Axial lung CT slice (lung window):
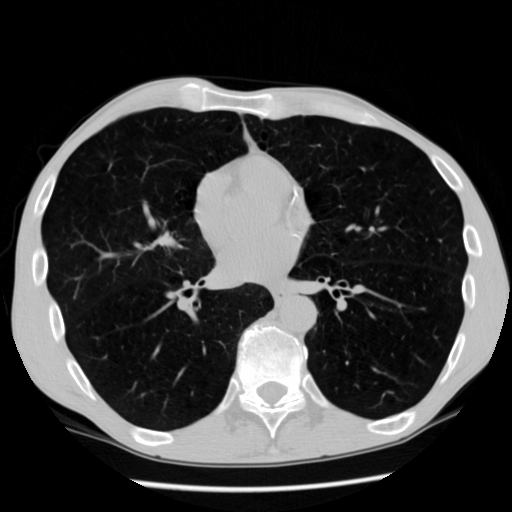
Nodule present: no